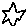
Label: star